Aerial crown-view tile of a tropical tree (Barro Colorado Island, Panama), acquired 20241112:
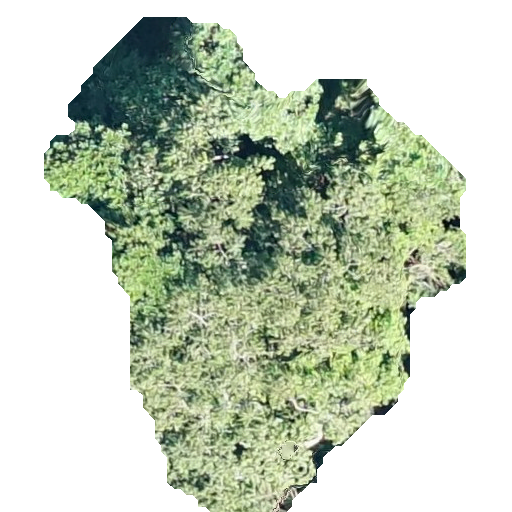
Species: Spondias mombin
GBIF accepted scientific name: Spondias mombin
Crown area: 204.844 m²